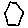
Label: hexagon